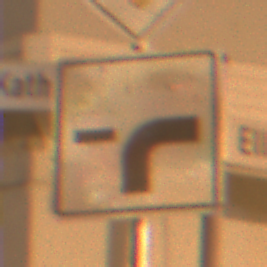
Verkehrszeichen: VerlaufVorfahrtsstrasse9
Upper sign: Vorfahrtsstrasse
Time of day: Night
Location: Outdoor (Urban)
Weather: Clear
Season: NotSpecified
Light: Artificial